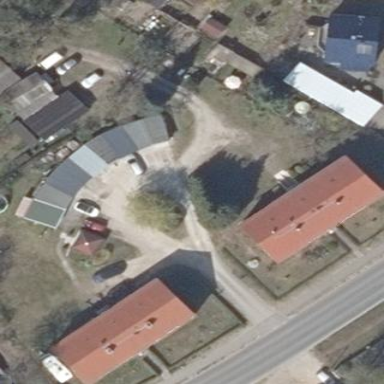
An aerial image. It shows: Group of garages.